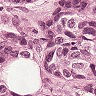
Metastatic tissue present: yes